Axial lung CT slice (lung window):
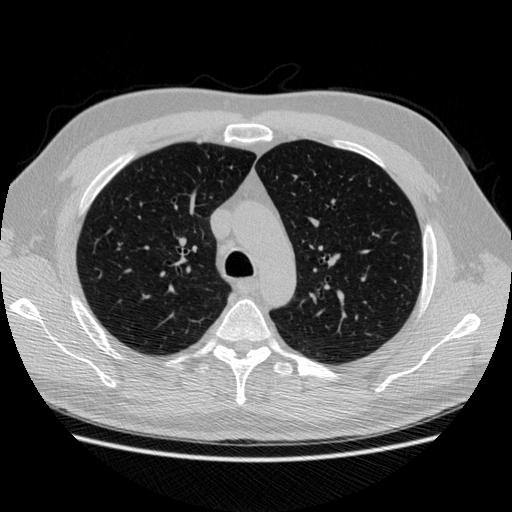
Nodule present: no